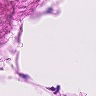
Metastatic tissue present: no